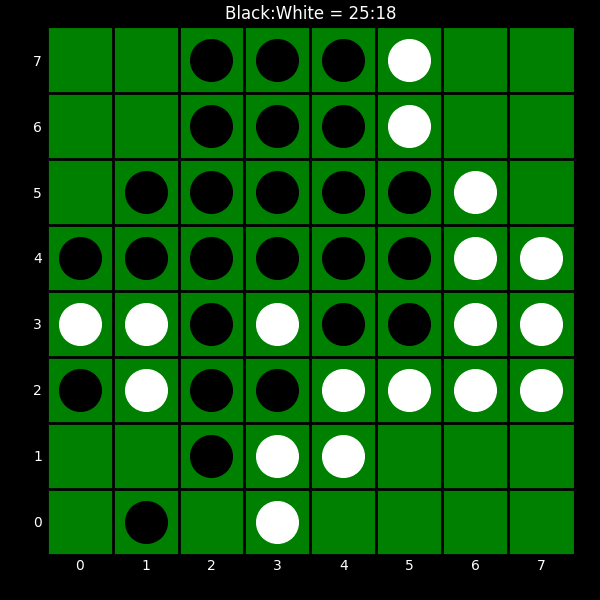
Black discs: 25
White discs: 18